【题型】填空题　【知识点】立体几何　【难度】medium
已知一个正四面体的棱长为 4，则其外接球与以其一个顶点为球心，2 为半径的球面所形成的交线的长度为\_\_\_\_\_\_。
【解答】
\noindent \textbf{【答案】} $\frac{2\sqrt{30}}{3}\pi$

\vspace{0.5cm}

\noindent \textbf{【分析】} 作出图形，利用 $\text{Rt}\triangle PHE$ 和 $\text{Rt}\triangle AHO$ 得到关于 $r, h$ 的方程组，求出 $r$ 的值，再由题意，判断两球相交形成的图形为圆面 $O_1$，利用余弦定理求出 $\cos \angle DPO$，求得圆面 $O_1$ 的半径，即得交线长。

\vspace{0.5cm}

\noindent \textbf{【详解】}

\vspace{0.5cm}

\noindent 如图，设正四面体的外接球半径为 $r$，外接球球心到底面的距离为 $h$，过点 $P$ 作 $PE \perp BC$ 于 $E$，连接 $AE$，则 $AE$ 必过 $\triangle ABC$ 的中心 $H$，
$$ PE = \frac{\sqrt{3}}{2} \times 4 = 2\sqrt{3}, \quad EH = \frac{1}{3}AE = \frac{1}{3} \times \frac{\sqrt{3}}{2} \times 4 = \frac{2\sqrt{3}}{3}, \quad AH = \frac{4\sqrt{3}}{3}, $$
则 $PH = h + r = \sqrt{PE^2 - EH^2} = \sqrt{12 - \frac{4}{3}} = \frac{4\sqrt{6}}{3}$，又 $r^2 = h^2 + \left(\frac{4\sqrt{3}}{3}\right)^2$，联立解得 $r = \sqrt{6}$。

\noindent 由题意，两球相交形成的图形为圆面，

\noindent 如图，在 $\triangle PDO$ 中，$\cos \angle DPO = \frac{2^2 + 6 - 6}{2 \times 2 \times \sqrt{6}} = \frac{\sqrt{6}}{6}$，故 $\sin \angle DPO = \frac{\sqrt{30}}{6}$，

\noindent 所以交线所在圆的半径为 $DP \cdot \sin \angle DPO = \frac{\sqrt{30}}{3}$，所以交线长度为 $2\pi \cdot \frac{\sqrt{30}}{3} = \frac{2\sqrt{30}\pi}{3}$。

\vspace{0.5cm}

\noindent 故答案为：$\frac{2\sqrt{30}}{3}\pi$
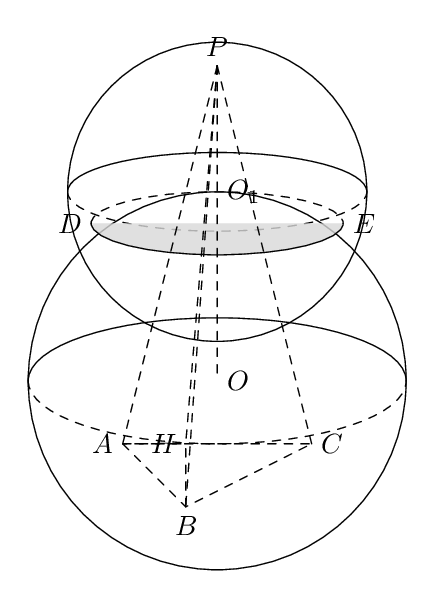